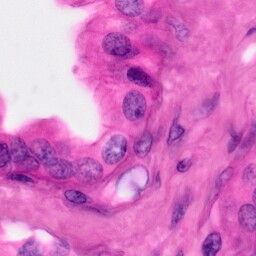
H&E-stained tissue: Pancreatic